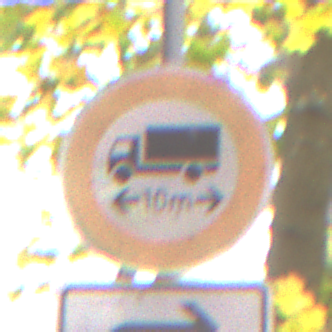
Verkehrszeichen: TatsaechlicheLaenge
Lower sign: RichtungsangabeDurchPfeile5
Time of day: MorningAfternoon
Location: Outdoor (Nature)
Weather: Overcast
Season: Autumn
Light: Natural